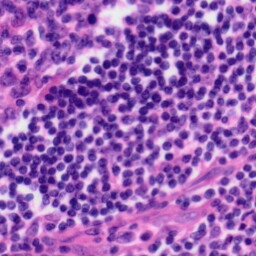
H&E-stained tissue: Tonsil